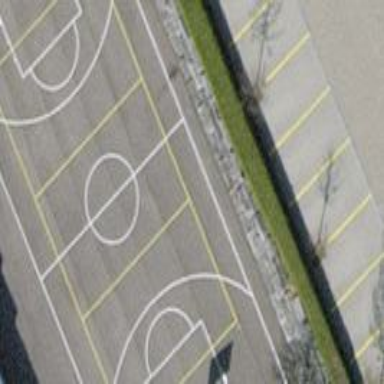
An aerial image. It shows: Asphalt basketball court on pitch.